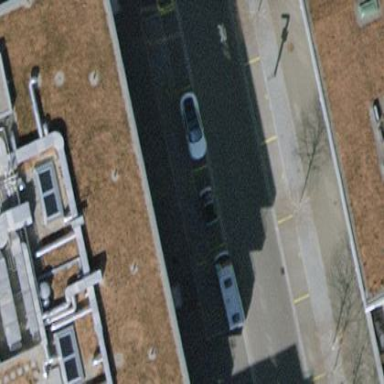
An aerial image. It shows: Street side parking area.